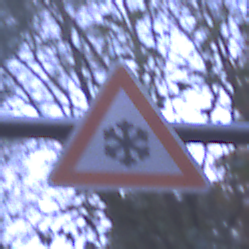
Verkehrszeichen: SchneeOderEisglaette
Umgebung: Outdoor, Suburban
Tageszeit: Night
Wetter: PartlyCloudy
Licht: Artificial
Jahreszeit: NotSpecified
Kontrast: LowContrast